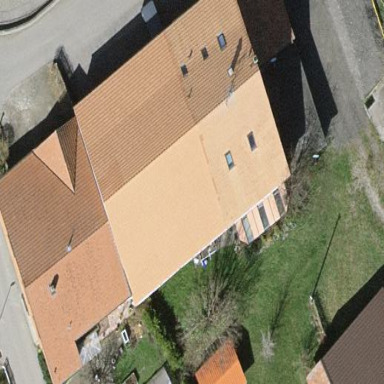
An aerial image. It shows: Simple and straightforward house.